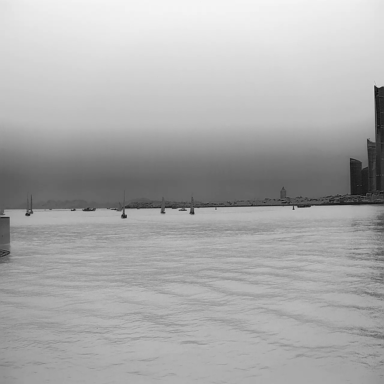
There are six bulk_carriers in the infrared image.